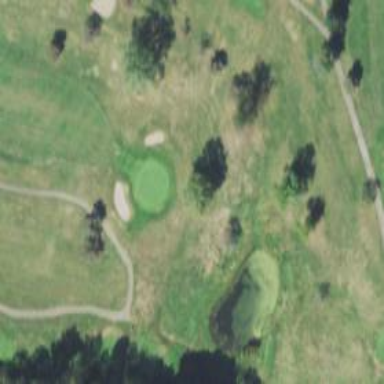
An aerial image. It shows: Golf hole.